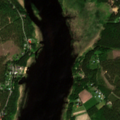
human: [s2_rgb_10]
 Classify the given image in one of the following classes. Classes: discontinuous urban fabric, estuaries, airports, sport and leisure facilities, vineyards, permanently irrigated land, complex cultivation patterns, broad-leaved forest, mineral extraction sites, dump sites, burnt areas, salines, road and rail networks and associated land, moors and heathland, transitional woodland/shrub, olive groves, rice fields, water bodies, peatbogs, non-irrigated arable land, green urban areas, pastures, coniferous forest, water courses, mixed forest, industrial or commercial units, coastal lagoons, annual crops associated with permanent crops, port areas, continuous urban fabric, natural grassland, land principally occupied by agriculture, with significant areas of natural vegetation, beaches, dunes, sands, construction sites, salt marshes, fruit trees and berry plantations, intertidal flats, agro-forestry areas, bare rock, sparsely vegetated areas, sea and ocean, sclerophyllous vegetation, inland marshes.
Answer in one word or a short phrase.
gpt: discontinuous urban fabric, land principally occupied by agriculture, with significant areas of natural vegetation, coniferous forest, mixed forest, transitional woodland/shrub, peatbogs, water courses